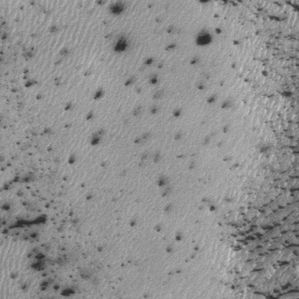
Label: frost